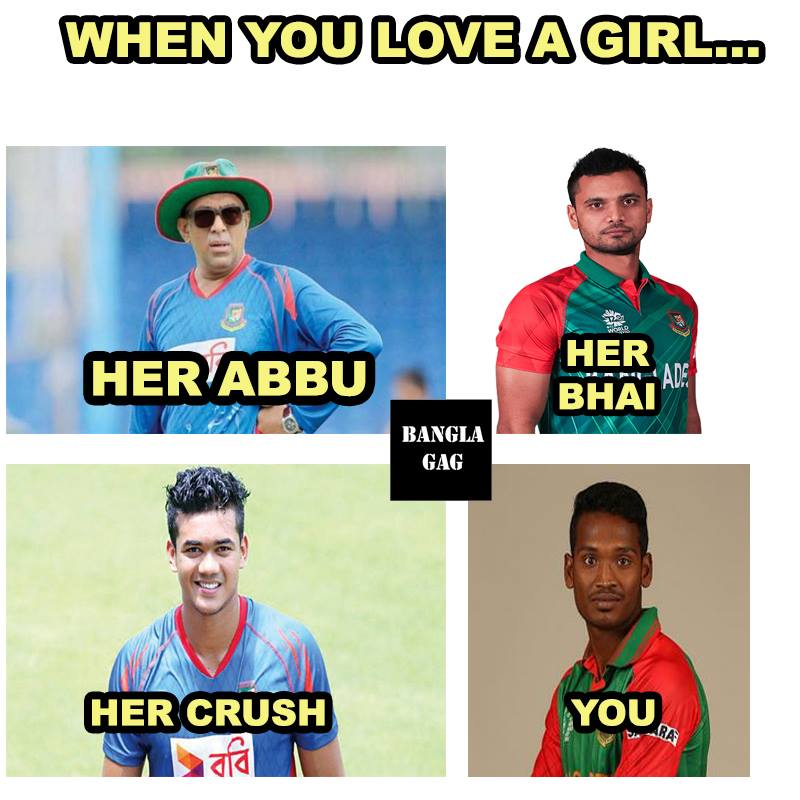
Caption: WHEN YOU LOVE A GIRL ....  HER ABBU     HER BHAI     HER CRUSH     YOU
Label: hate